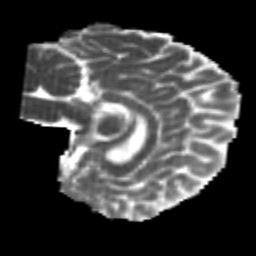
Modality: MD
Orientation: sagittal
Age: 22
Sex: male
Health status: healthy
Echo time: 0.074 s